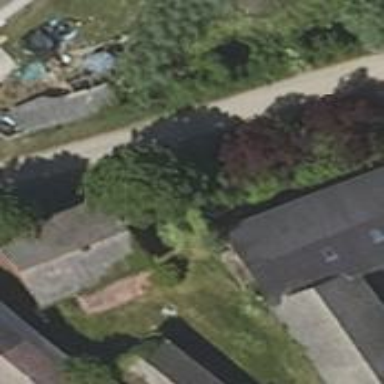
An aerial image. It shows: Detached building with gabled roof.